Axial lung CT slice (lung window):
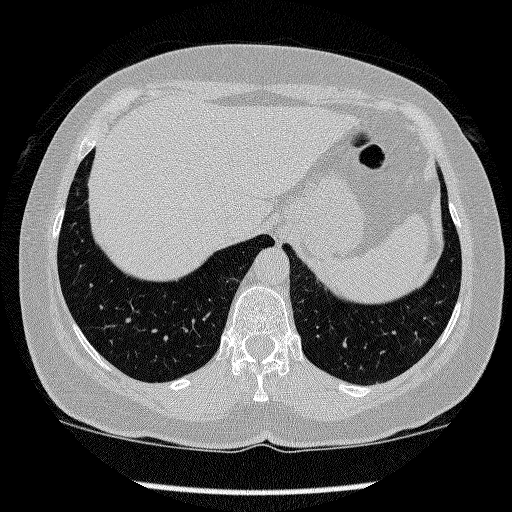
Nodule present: no